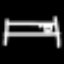
Label: bed